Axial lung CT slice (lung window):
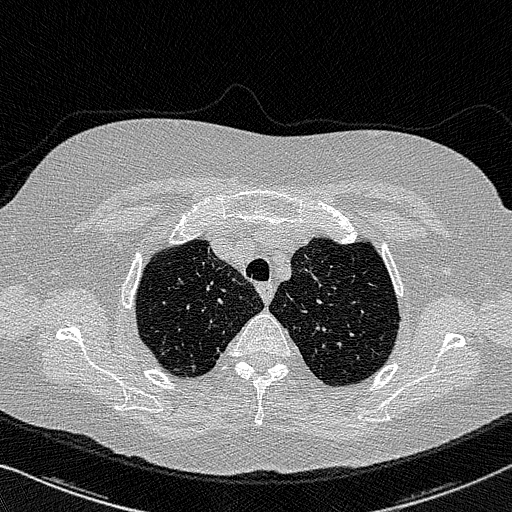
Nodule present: no